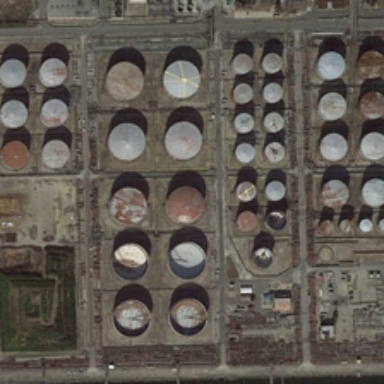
A large number of different sizes of storagetanks on the road in a piece of land .